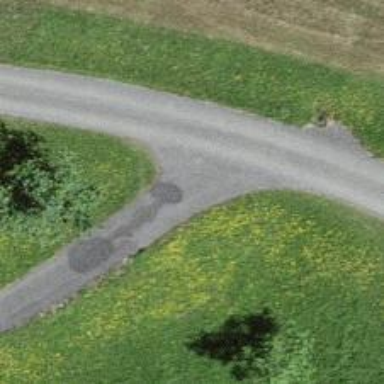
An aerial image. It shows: Well-maintained track road of grade 1.